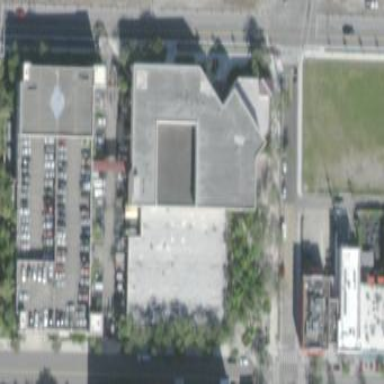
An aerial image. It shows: Police building.